Question: I am in need for some design help.
I have a class, let's call it a spaceship which can implement several behaviors.
I've defined an interface to declare the operations each behavior supports.
Until now this is the classic strategy pattern.
However, the implemented strategies need to be able to call actions and methods on the context class. I've been thinking of passing along the context as an interface itself to the encapsulated algorithms.
Is this the best approach? If not, what would you recommend?

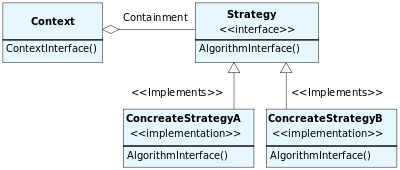
Answer: What you are planning to do seems fine to me. One thing to hold into account is to not pass in too much to the method(s) of your behaviour class(es). For instance, if your spaceship has an 'engine behaviour', only pass it your 'fuel tank' and 'drive unit', not the whole spaceship.